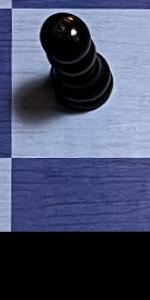
Label: Empty